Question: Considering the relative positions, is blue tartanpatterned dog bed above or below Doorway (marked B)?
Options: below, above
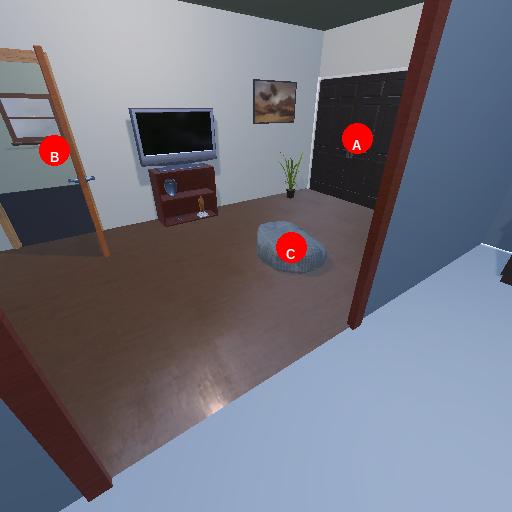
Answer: below